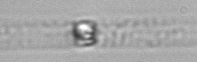
Label: Dactyliosolen_blavyanus